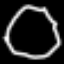
Label: octagon